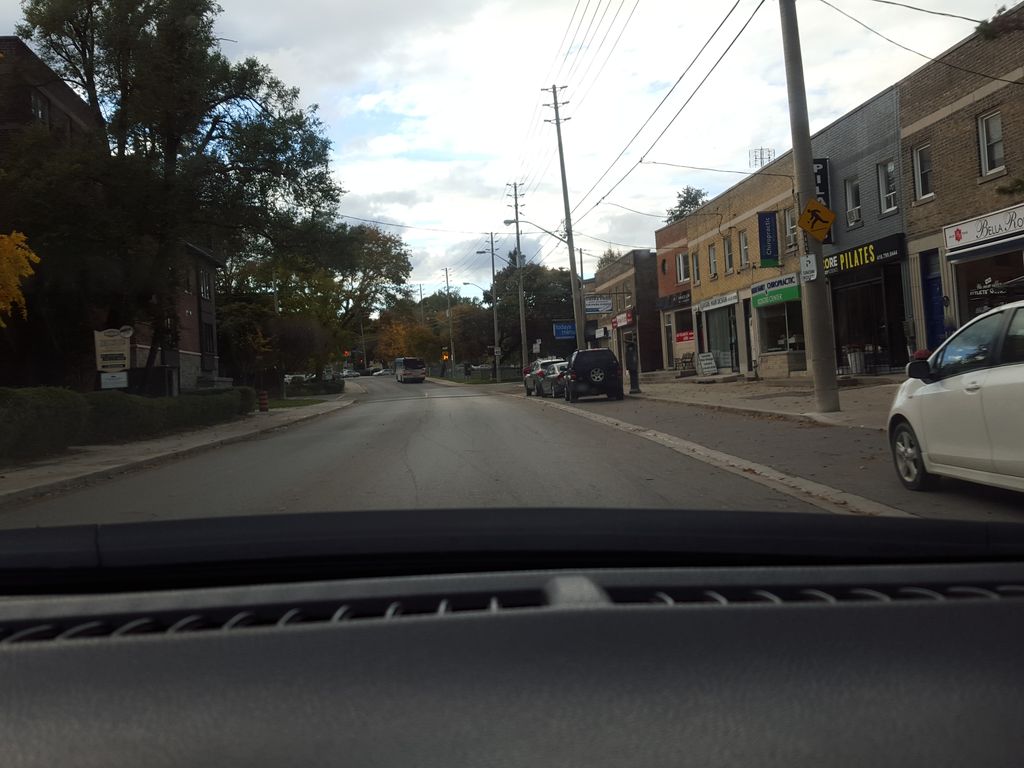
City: toronto